Question: I am currently working on an optimization problem that requires finding all points greater than (or in some cases less than) a particular point in all cardinal directions. For example, in 2D, I might need to find all points that satisfy the condition:
'''
x > x* and y < y*
for an arbitrary point (x*,y*)
'''
(e.g.- if the blue point in the plot below is (x*,y*), I need all the points in the box defined by the blue dashed lines).
Note: I need this to be an N-Dimensional structure/search as my actual optimization problem has more than 2 objectives which must be solved for. A typical search space would be on the order of <PHONE> points, and would have 2 to 5 dimensions.
Is there any particular data structure well suited to this purpose? In the past I have used kd-trees to find nearest neighbors, and all points within a radius, however in this case I need a directional search. It looks like some form of an R-Tree might do the trick, where my search rectangle would go from x*,y* to some largely positive and largely negative values respectively. Is there a better data structure specific to this kind of search?

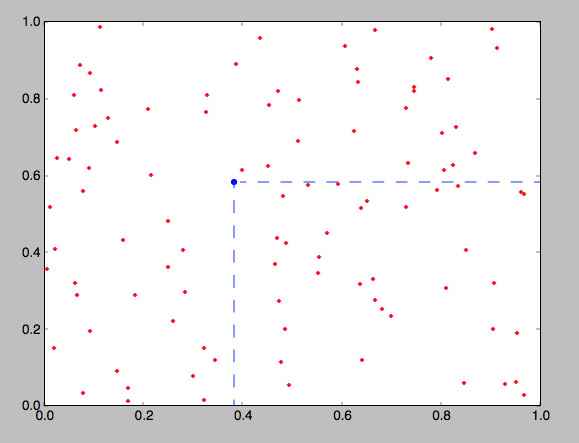
Answer: From what I've read from your comments, you are given a set of points and you want to find for every point the number of points with for all , where is one of (, ).
One observation is that you can sort the points by their first coordinate and add them to your data structure in the order in which they become visible with regard to that coordinate. This removes one dimension from your search problem, so in the d-dimensional case, your problem now reduces to a (d-1)-dimensional orthogonal range query problem. This optimization is totally independent of how you actually solve the orthogonal range queries and by itself might make a brute-force implementation more viable.
Since your point set is more or less static (you can build a data structure on the complete set of points, initially set counters of all nodes to zero and then "insert" points by enabling them), you can use a <URL> to solve the orthogonal range queries. In the trivial implementation, this gives you preprocessing and query time, with a slightly enhanced version of the data structure
So in total the cost for one phase would then be . Since your is so small, I'm not sure whether this would actually buy you a lot (it's probably not sensible for the 5-d case, maybe not even for 4-d).
In case you want to go that route, I can highly recommend <URL>. He also covers the conceptionally slightly simpler half-open queries that you need, so maybe that can be implemented with a lower constant factor.
The original range tree data structure is unfortunately completely static, but there exist dynamized variants, so maybe you can even reuse trees between phases with many shared points and actually make use of variants with better query time. You can search for "dynamic orthogonal range query" for more information, there are a couple of papers about the subject. I doubt that this makes sense for your problem scale, though.
If your points are sufficiently randomly distributed, you can probably get away with partitioning the points into rectangular buckets. You can count the number of points in a bucket in and the number of points within a bucket in and the implementation has a very low overhead compared to range trees. Combined with the sorting by one coordinate this should give you decent speedups. This is definitely what I would try first.